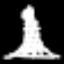
Label: The Eiffel Tower